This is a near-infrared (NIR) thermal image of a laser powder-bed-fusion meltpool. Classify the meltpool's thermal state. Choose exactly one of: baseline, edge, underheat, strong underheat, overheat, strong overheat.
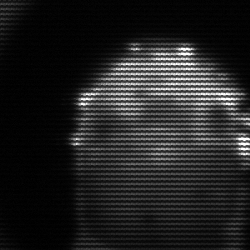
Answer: baseline